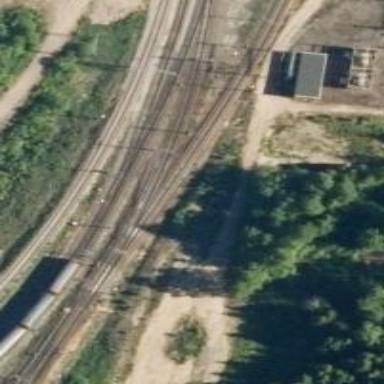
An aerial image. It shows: Continuous rail railway with electrified contact line.